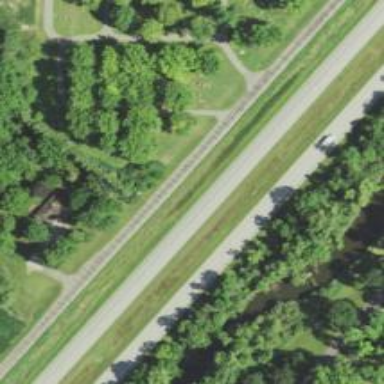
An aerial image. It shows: Trunk highway.